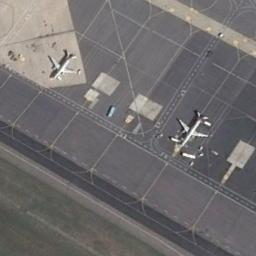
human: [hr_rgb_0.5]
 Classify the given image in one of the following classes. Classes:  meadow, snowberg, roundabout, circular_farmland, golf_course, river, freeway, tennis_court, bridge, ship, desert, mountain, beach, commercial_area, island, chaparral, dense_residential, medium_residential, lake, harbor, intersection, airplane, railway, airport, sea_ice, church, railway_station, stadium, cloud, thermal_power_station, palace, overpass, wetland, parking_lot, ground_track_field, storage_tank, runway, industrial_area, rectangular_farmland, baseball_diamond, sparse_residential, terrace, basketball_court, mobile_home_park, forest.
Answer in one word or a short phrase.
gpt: airplane